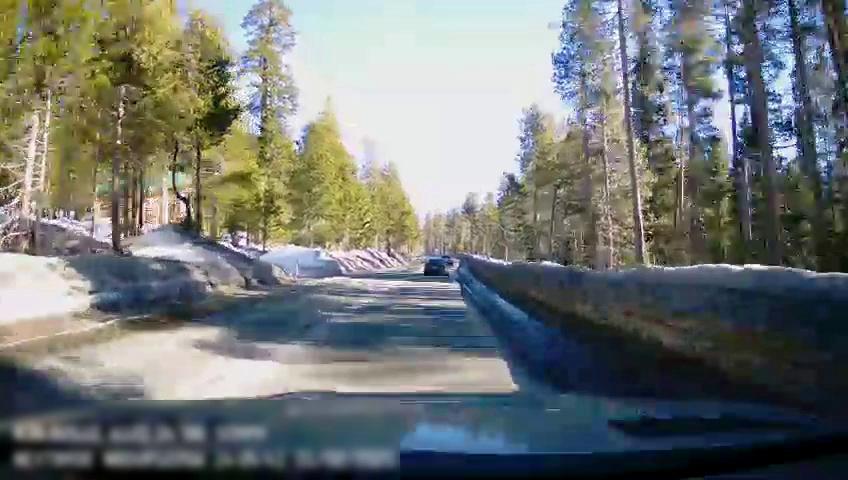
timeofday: Day
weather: Snowy
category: Drivable Space
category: Vehicles | Car